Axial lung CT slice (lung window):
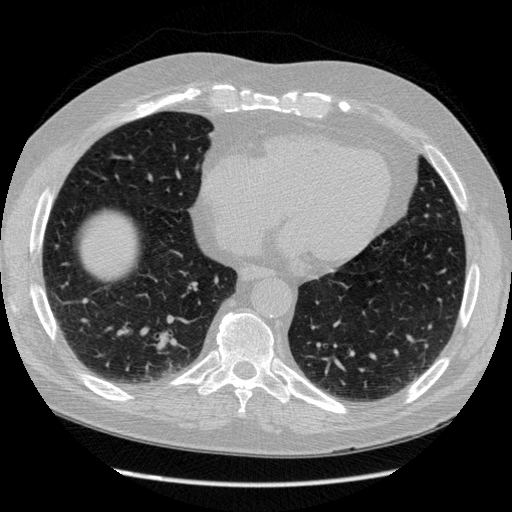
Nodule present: no